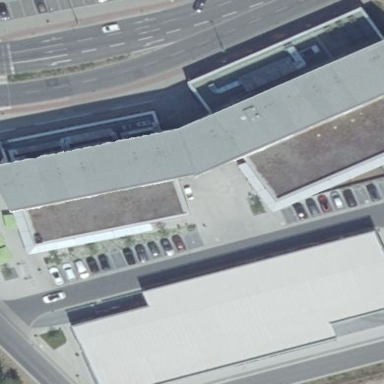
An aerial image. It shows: Multi-storey parking building with silver metal plates roof.